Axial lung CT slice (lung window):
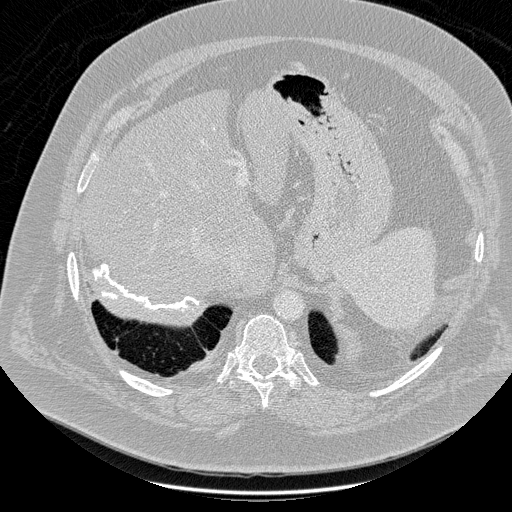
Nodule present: no